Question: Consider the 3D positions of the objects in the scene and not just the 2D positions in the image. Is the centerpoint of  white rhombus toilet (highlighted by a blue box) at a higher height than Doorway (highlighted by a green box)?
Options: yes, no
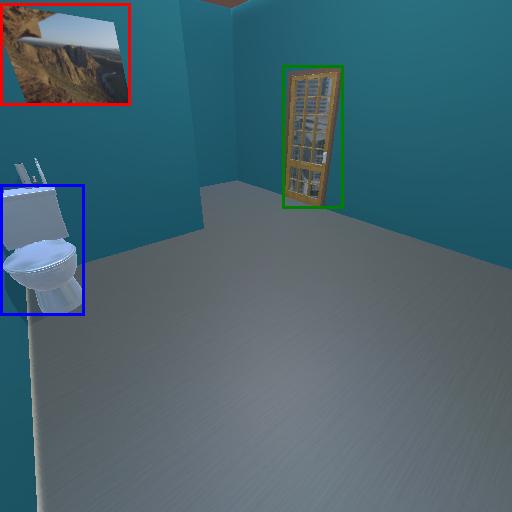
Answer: yes